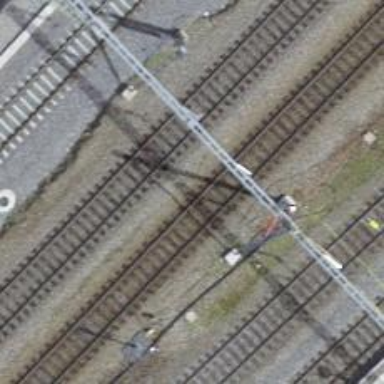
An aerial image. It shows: Railway switch.